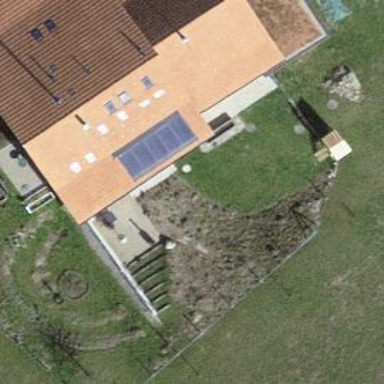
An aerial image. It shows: Solar power generator with photovoltaic panels.